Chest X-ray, AP view. Patient: 21 years old, sex F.
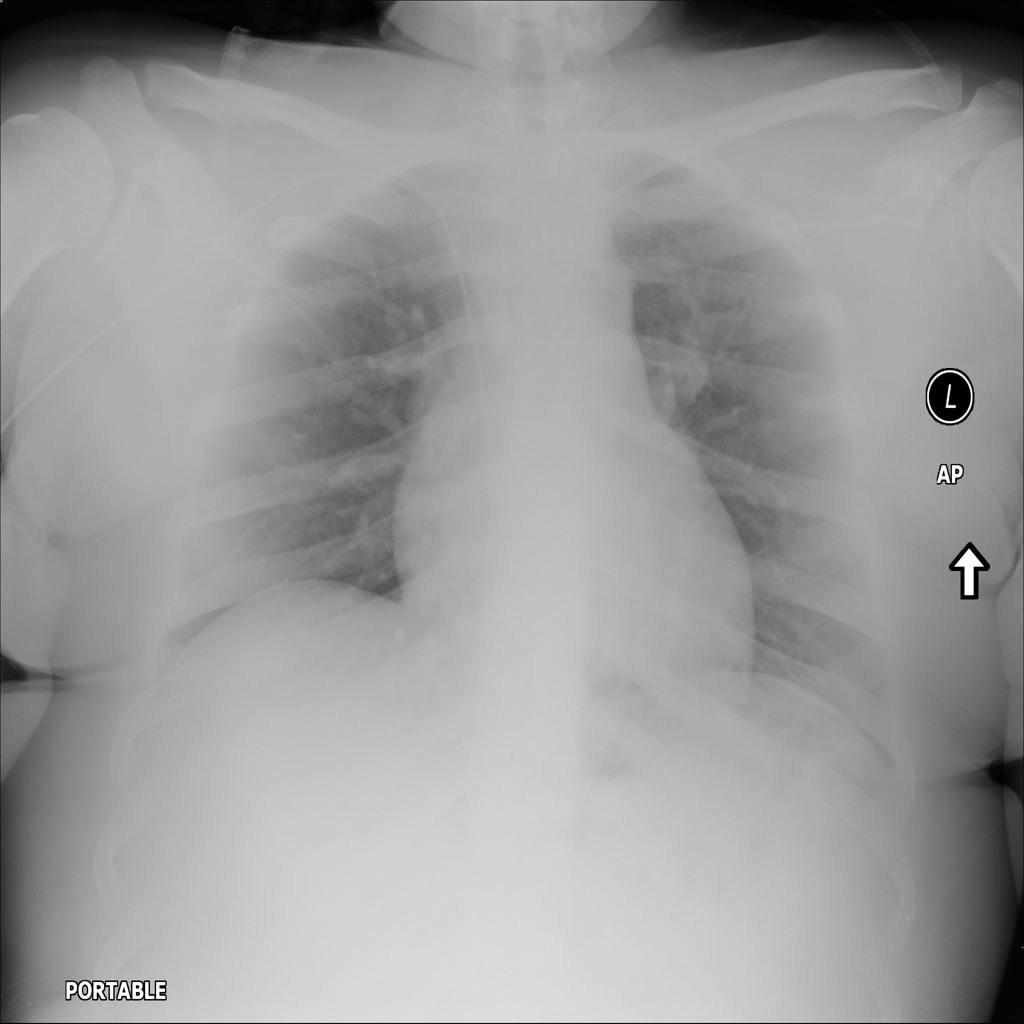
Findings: No Finding